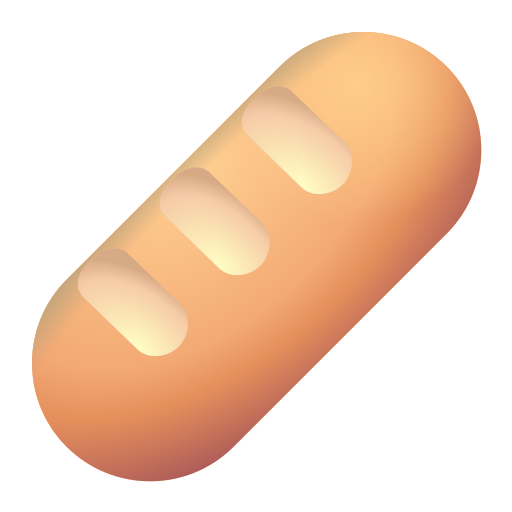
baguette bread color